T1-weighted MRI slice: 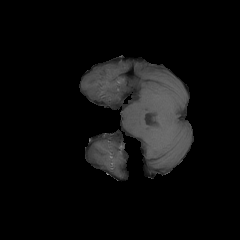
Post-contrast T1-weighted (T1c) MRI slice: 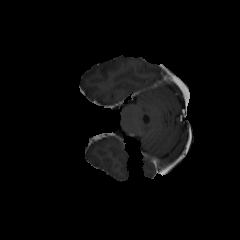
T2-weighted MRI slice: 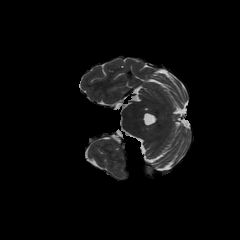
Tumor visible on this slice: no